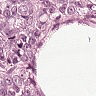
Metastatic tissue present: yes